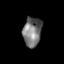
Tissue: skin
Cell type: Epithelial cells
Senescence score: 0.2799
Nuclear area (px): 530
Mean DAPI intensity: 117.268